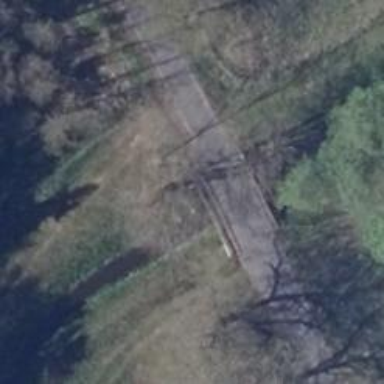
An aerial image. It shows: Unclassified road with bridge.